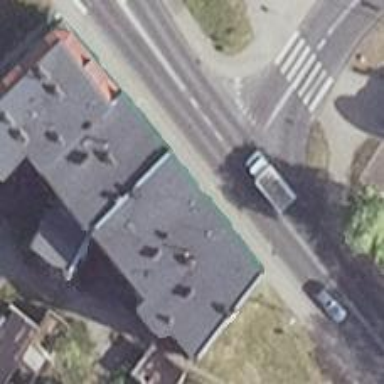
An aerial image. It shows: Image showing building with apartments.